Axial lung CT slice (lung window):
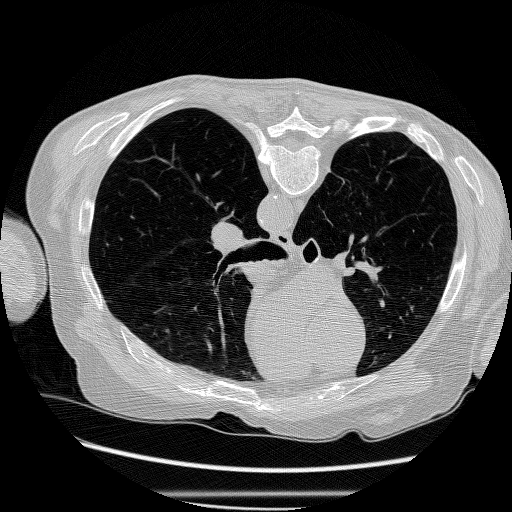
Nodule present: no